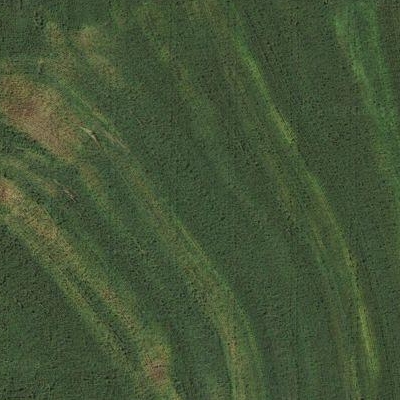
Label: Field